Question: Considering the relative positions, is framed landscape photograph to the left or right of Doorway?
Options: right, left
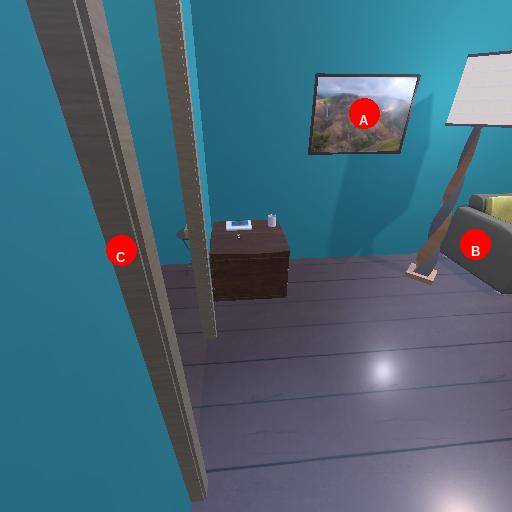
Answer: right